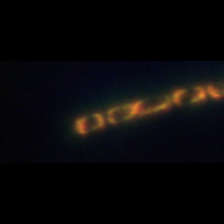
Taxon: Skeletonema
Group: Diatoms